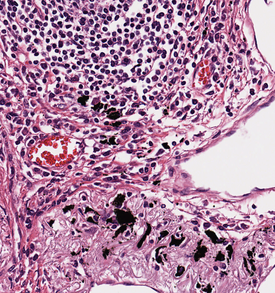
Tumor epithelial tissue: no
Tumor-associated stroma tissue: yes
Normal tissue: no